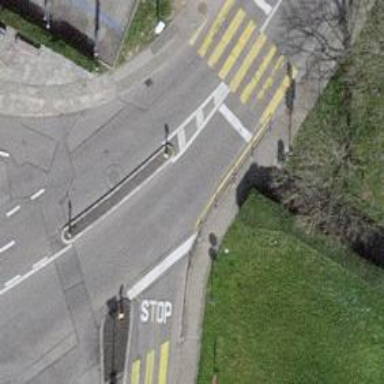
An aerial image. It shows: Road with traffic signals.